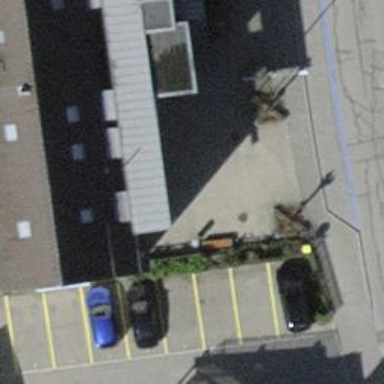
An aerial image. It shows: Bicycle parking facility.